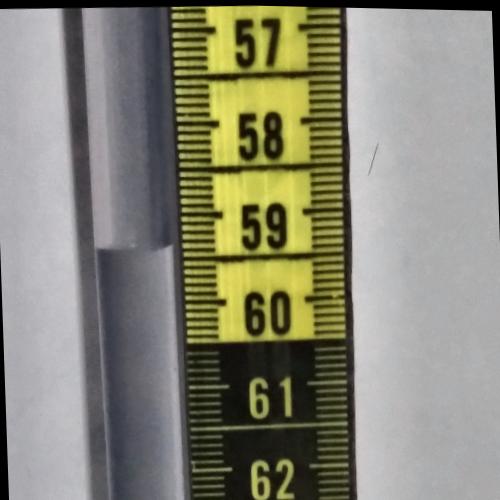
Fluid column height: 59.4 cm